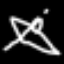
Label: airplane